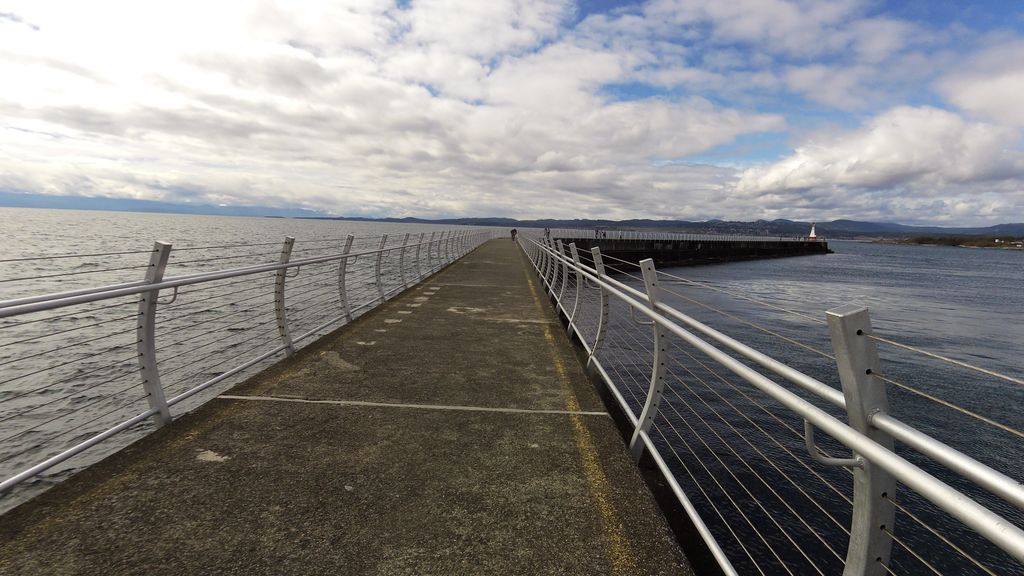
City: victoria